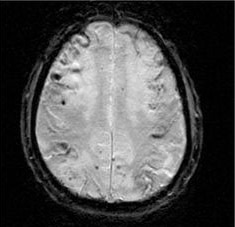
Label: notumor